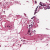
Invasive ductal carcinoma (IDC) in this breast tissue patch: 0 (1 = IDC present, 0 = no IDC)